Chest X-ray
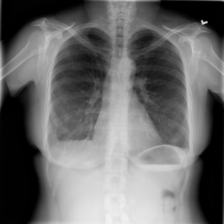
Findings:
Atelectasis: negative
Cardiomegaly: negative
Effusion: negative
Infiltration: negative
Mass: negative
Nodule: negative
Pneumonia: negative
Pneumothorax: negative
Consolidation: negative
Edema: negative
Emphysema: negative
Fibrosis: negative
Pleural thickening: negative
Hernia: negative